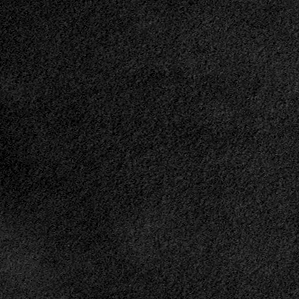
Label: frost